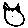
Label: cat